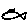
Label: fish